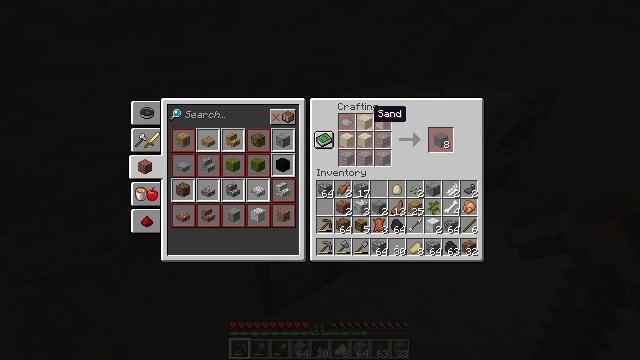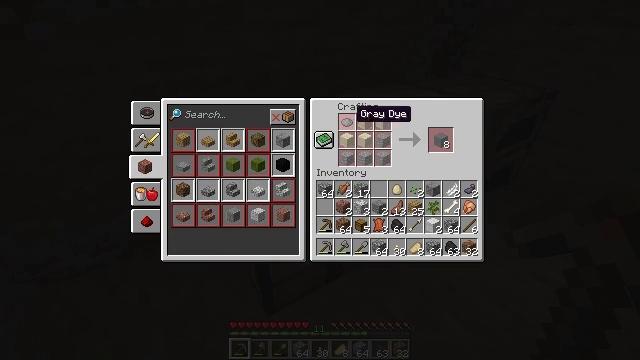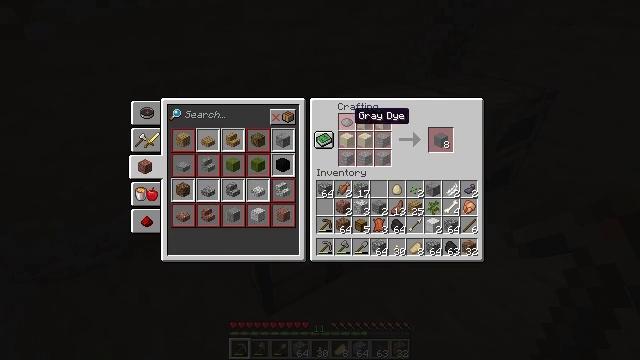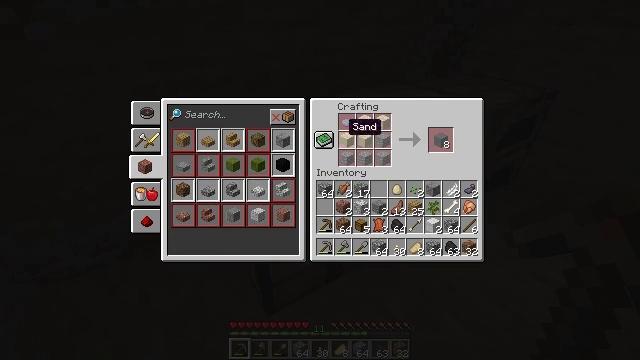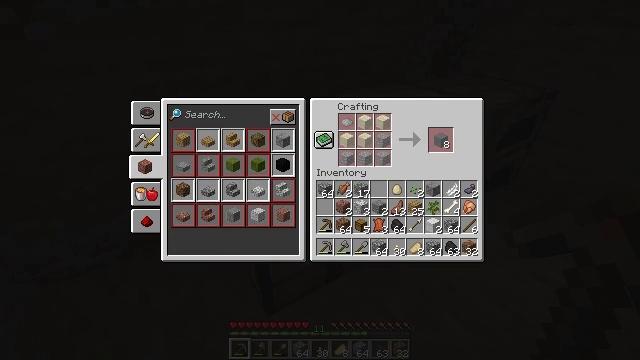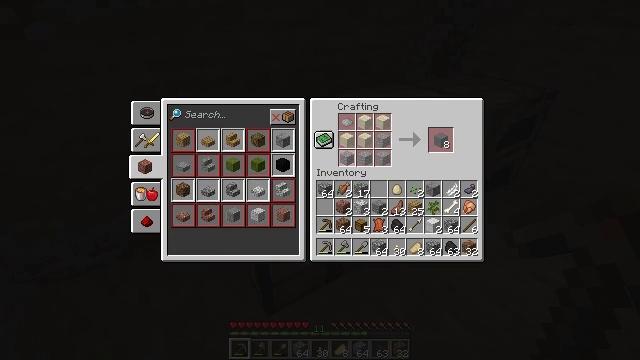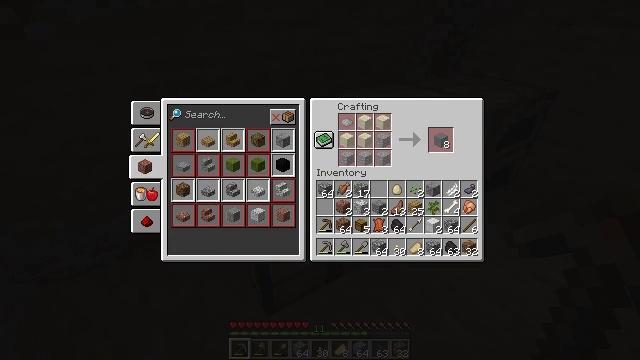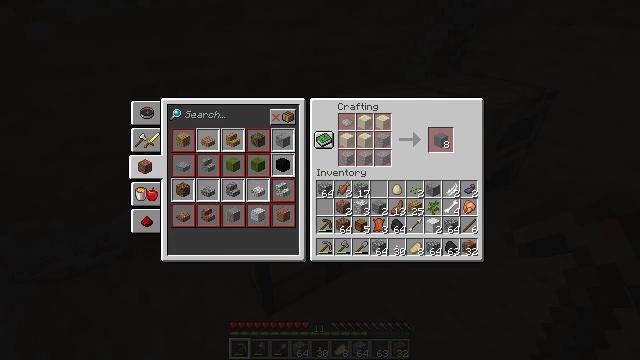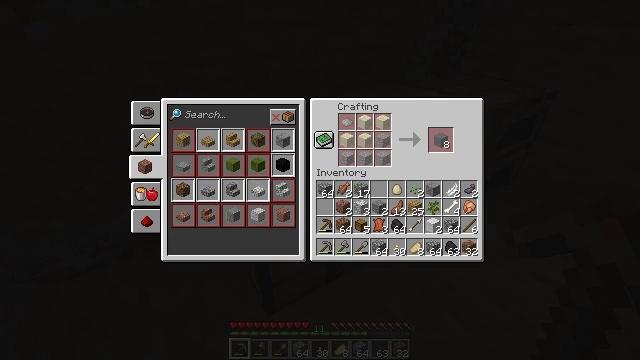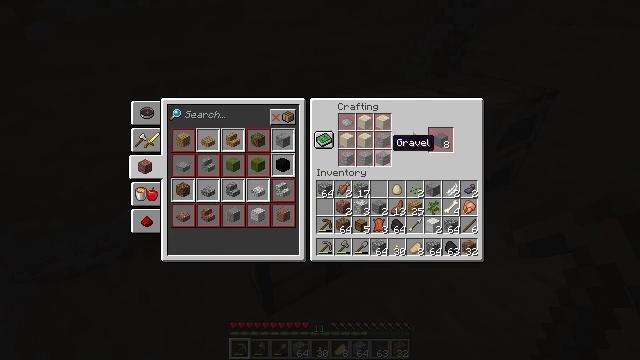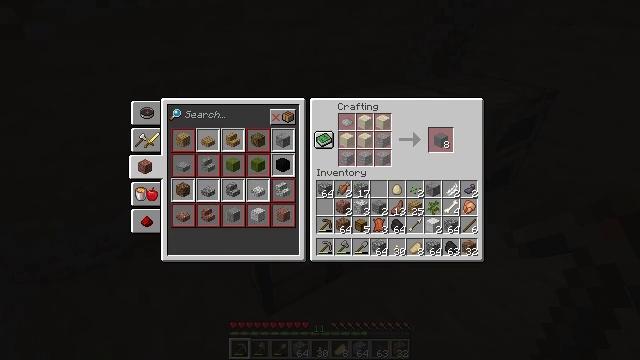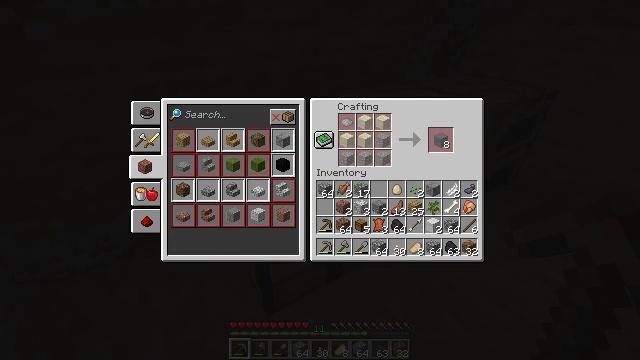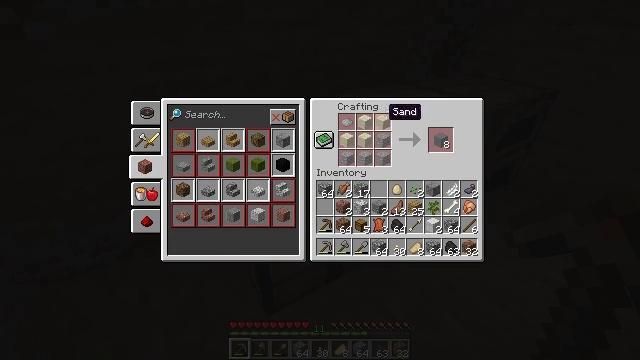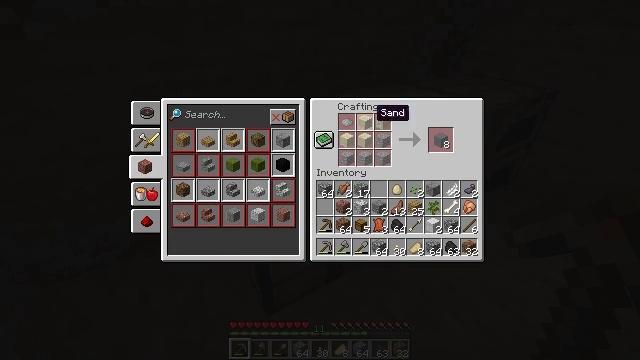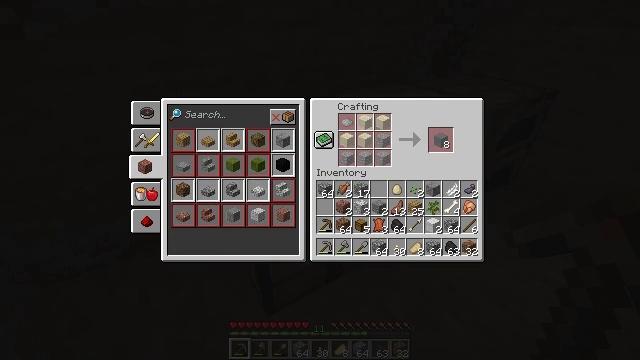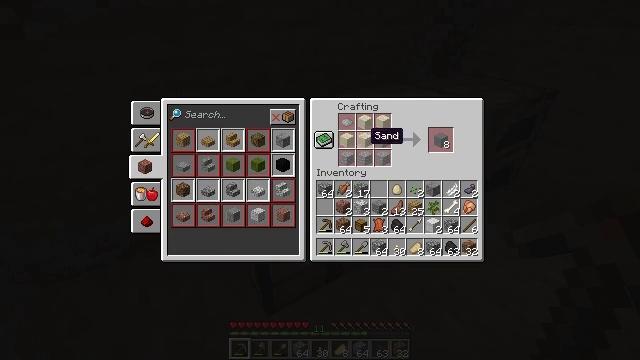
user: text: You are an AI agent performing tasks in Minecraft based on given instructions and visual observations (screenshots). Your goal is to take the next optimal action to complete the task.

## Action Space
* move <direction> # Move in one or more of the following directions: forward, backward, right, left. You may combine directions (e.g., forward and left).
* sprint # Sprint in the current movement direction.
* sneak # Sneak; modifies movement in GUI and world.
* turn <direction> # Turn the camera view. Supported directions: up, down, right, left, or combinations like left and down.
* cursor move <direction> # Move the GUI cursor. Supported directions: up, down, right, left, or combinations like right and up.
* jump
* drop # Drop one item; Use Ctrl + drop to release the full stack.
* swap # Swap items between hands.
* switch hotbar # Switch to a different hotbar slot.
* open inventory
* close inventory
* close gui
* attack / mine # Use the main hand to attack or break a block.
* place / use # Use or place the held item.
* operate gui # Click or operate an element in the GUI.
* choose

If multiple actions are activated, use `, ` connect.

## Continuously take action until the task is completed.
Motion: motion action
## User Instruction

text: Craft a white carpet.
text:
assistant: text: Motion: cursor move left
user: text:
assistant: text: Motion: no_op
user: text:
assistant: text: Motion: cursor move down
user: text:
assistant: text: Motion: cursor move down
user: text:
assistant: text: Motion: cursor move down
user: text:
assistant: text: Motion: cursor move down
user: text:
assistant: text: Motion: cursor move right
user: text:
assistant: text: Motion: cursor move right
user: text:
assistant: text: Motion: cursor move right and up
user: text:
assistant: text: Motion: cursor move right and up
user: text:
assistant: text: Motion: cursor move up
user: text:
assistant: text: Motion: cursor move left
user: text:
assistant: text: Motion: cursor move left
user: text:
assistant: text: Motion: cursor move down
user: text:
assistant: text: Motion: cursor move down
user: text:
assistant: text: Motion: no_op
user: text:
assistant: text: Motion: cursor move right
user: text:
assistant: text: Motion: cursor move right
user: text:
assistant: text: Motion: cursor move right and up
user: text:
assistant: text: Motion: no_op
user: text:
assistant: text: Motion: no_op
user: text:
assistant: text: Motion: no_op
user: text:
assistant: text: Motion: cursor move left
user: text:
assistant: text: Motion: cursor move left
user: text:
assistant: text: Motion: cursor move left and down
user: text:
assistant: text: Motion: cursor move left
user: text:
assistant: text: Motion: cursor move left
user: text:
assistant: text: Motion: cursor move left
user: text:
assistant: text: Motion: cursor move left
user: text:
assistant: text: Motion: cursor move left